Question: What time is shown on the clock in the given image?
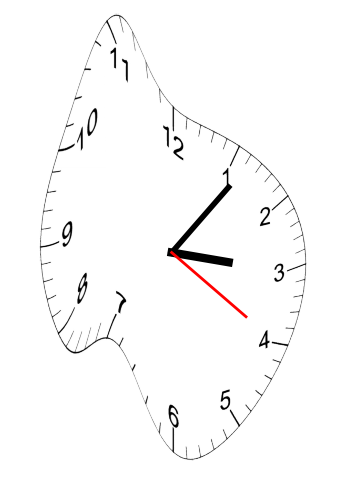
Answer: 03:06:20